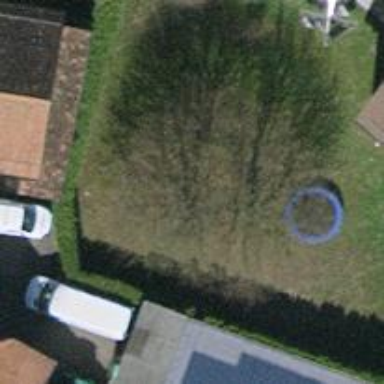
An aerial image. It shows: Urban area featuring tree as natural element.